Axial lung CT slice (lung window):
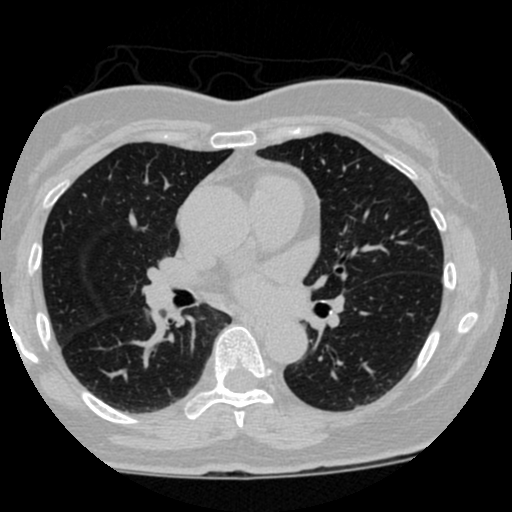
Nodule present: no